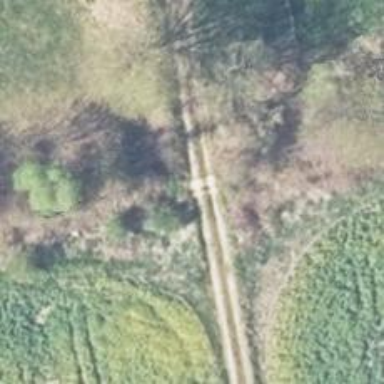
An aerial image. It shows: Level crossing along the railway.